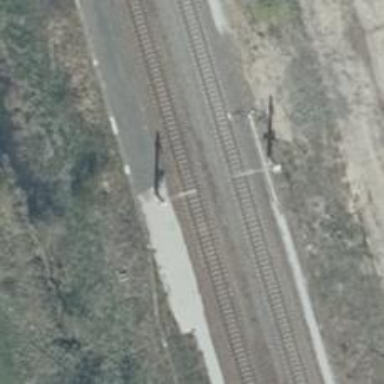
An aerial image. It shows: Milestone along the railway track with catenary mast.